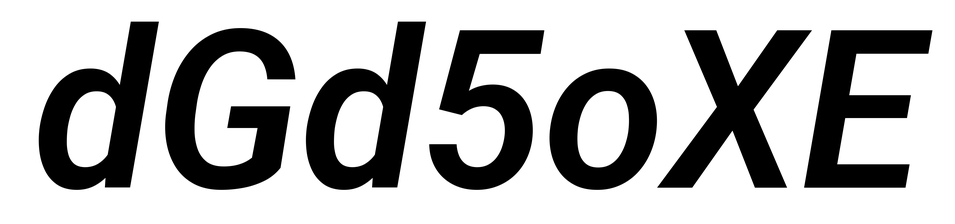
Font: Roboto-Italic_SemiBold_Italic